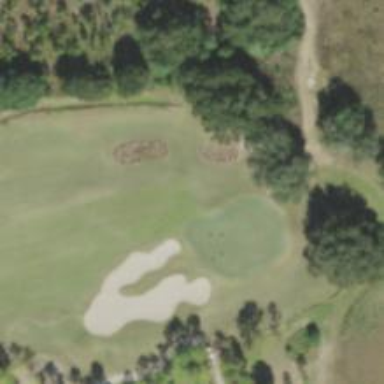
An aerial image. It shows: View of golf hole.